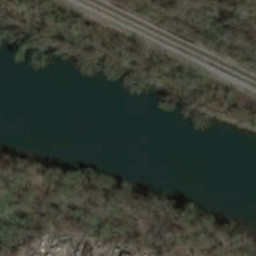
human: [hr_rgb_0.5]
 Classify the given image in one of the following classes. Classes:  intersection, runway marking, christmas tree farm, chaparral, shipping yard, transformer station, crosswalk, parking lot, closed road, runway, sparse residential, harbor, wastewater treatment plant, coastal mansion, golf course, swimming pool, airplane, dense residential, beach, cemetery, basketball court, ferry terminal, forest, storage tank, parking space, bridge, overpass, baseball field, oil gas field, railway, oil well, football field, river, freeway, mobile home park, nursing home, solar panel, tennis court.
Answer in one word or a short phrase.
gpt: river